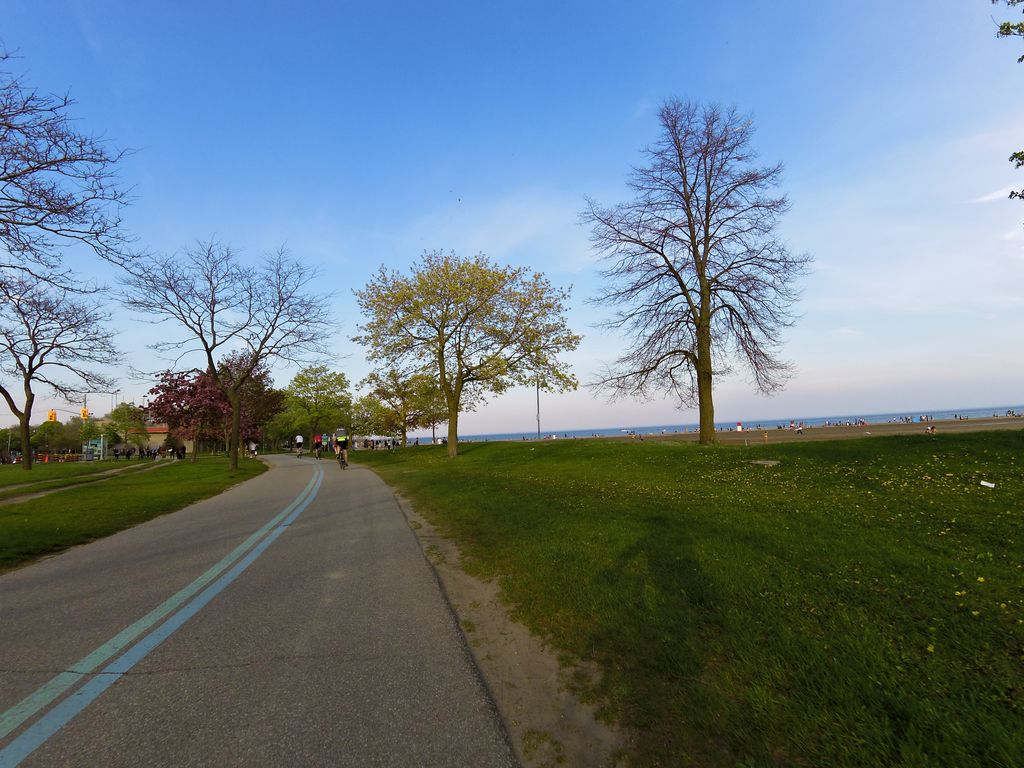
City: toronto